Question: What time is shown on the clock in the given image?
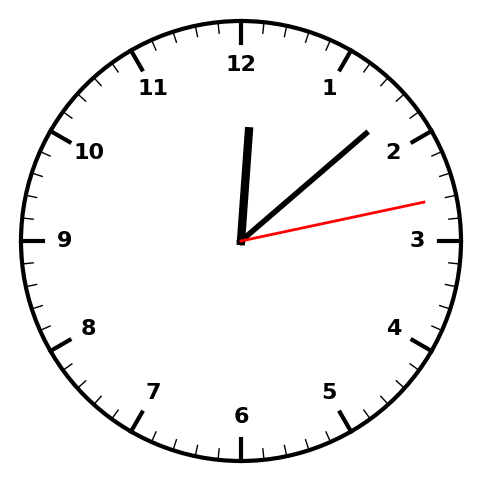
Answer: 12:08:13